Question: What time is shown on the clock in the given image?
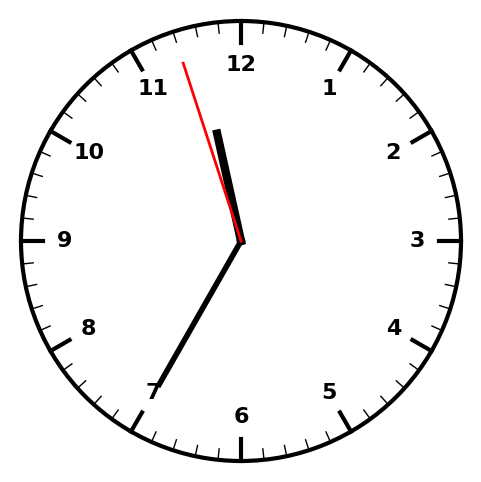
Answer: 11:34:57